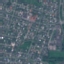
Land use / land cover class: Residential